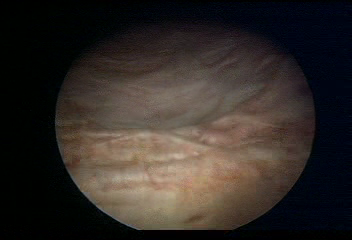
Modality: WLC
Class: Normal mucosa
Bladder cancer association: No